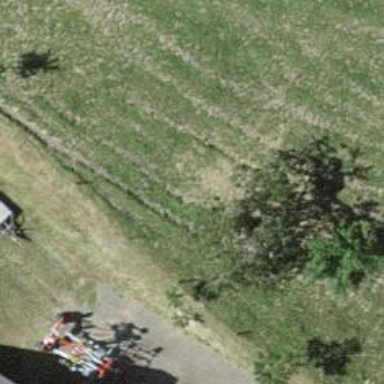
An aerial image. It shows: Farm.